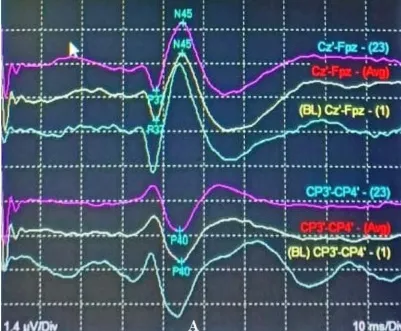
IONM of the Index Surgery. SSEP.
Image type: electrography (ekg)